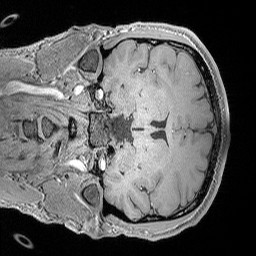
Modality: T1w
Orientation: coronal
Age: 28
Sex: male
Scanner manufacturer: siemens
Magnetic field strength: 3 T
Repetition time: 5 s
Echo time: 0.00298 s